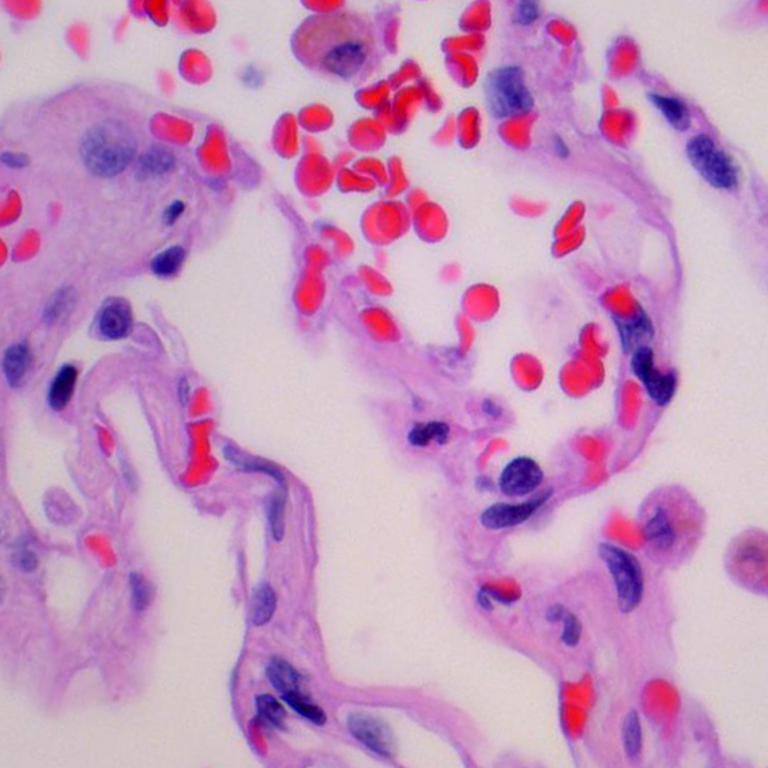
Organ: lung
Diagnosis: benign